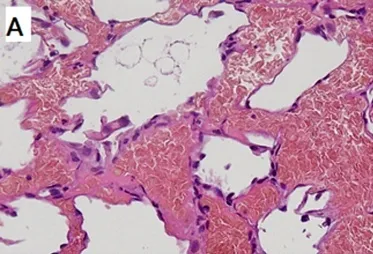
(A) Histopathologic features of a solitary pulmonary capillary hemangioma (SPCH). Hematoxylin and eosin staining (original magnification, x200) show alveolar structures with proliferated capillaries and enlarged endothelial cells without cytological atypia.
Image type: pathology (h&e)